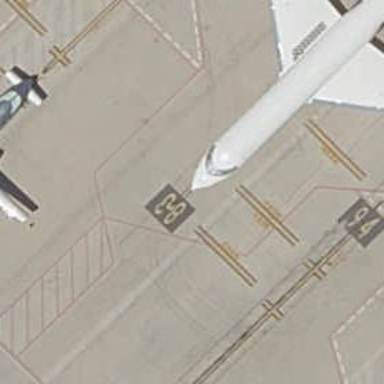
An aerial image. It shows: Airport parking position.